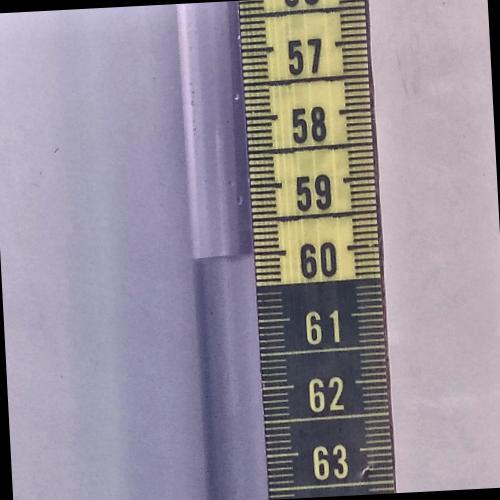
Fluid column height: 60.0 cm